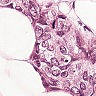
Metastatic tissue present: yes